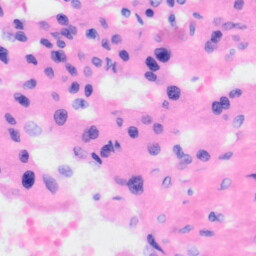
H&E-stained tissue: Liver